三年级 · 算术
物。(8 分)

58 元

618 元

325 元

(1)买一台洗衣机和一盏台灯一共需要多少钱?

(2)买一台洗衣机比买一个电饭锅多花多少钱?
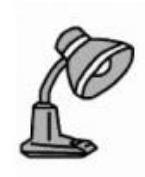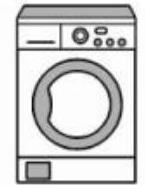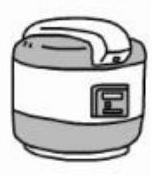
答案: 解(1)618+588=676(元)
18486

$-576$

(2) $618-325=293($ 元 $)$